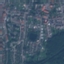
Land use / land cover: Residential